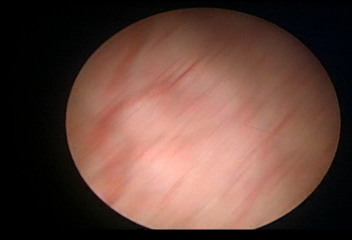
Modality: WLC
Class: Normal mucosa
Bladder cancer association: No